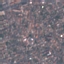
Land use / land cover: Residential